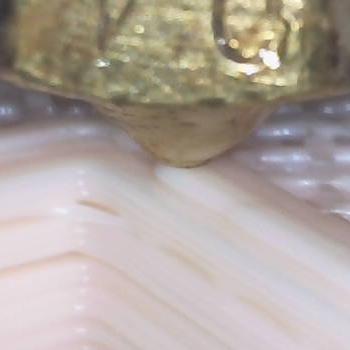
Flow rate: 267%